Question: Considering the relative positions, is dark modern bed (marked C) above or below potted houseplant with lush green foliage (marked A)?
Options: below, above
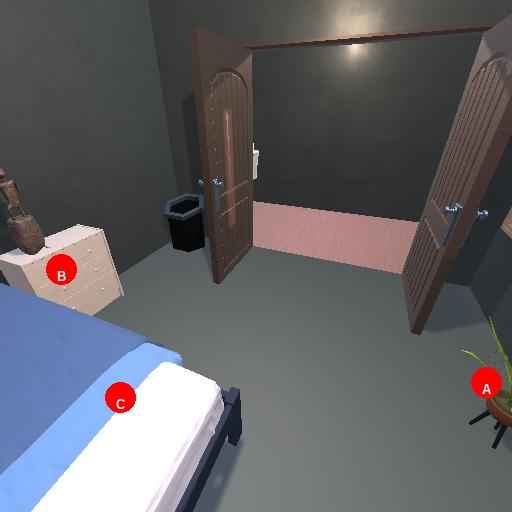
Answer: below